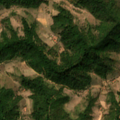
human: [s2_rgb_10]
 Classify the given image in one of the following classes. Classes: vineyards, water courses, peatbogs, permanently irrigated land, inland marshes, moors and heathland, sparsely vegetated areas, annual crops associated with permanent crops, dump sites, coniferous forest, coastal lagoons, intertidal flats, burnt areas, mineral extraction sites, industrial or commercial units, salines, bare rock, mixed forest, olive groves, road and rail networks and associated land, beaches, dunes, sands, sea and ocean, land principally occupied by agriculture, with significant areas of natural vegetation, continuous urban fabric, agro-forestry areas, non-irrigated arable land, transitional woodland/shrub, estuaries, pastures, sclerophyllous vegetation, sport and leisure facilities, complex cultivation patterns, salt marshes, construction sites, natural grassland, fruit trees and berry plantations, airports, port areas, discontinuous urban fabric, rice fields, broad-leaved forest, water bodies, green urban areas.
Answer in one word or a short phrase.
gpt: pastures, complex cultivation patterns, land principally occupied by agriculture, with significant areas of natural vegetation, broad-leaved forest, transitional woodland/shrub